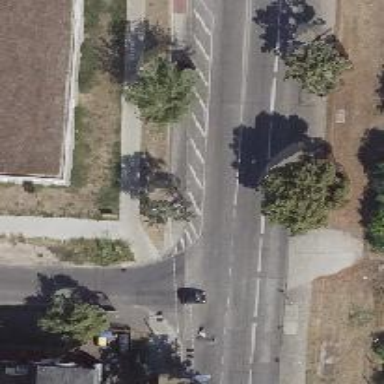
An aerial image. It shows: Secondary road with concrete surface. There are separate sidewalks on both sides. Lane markings are present and there is shared busway on the right for cyclists.